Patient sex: M
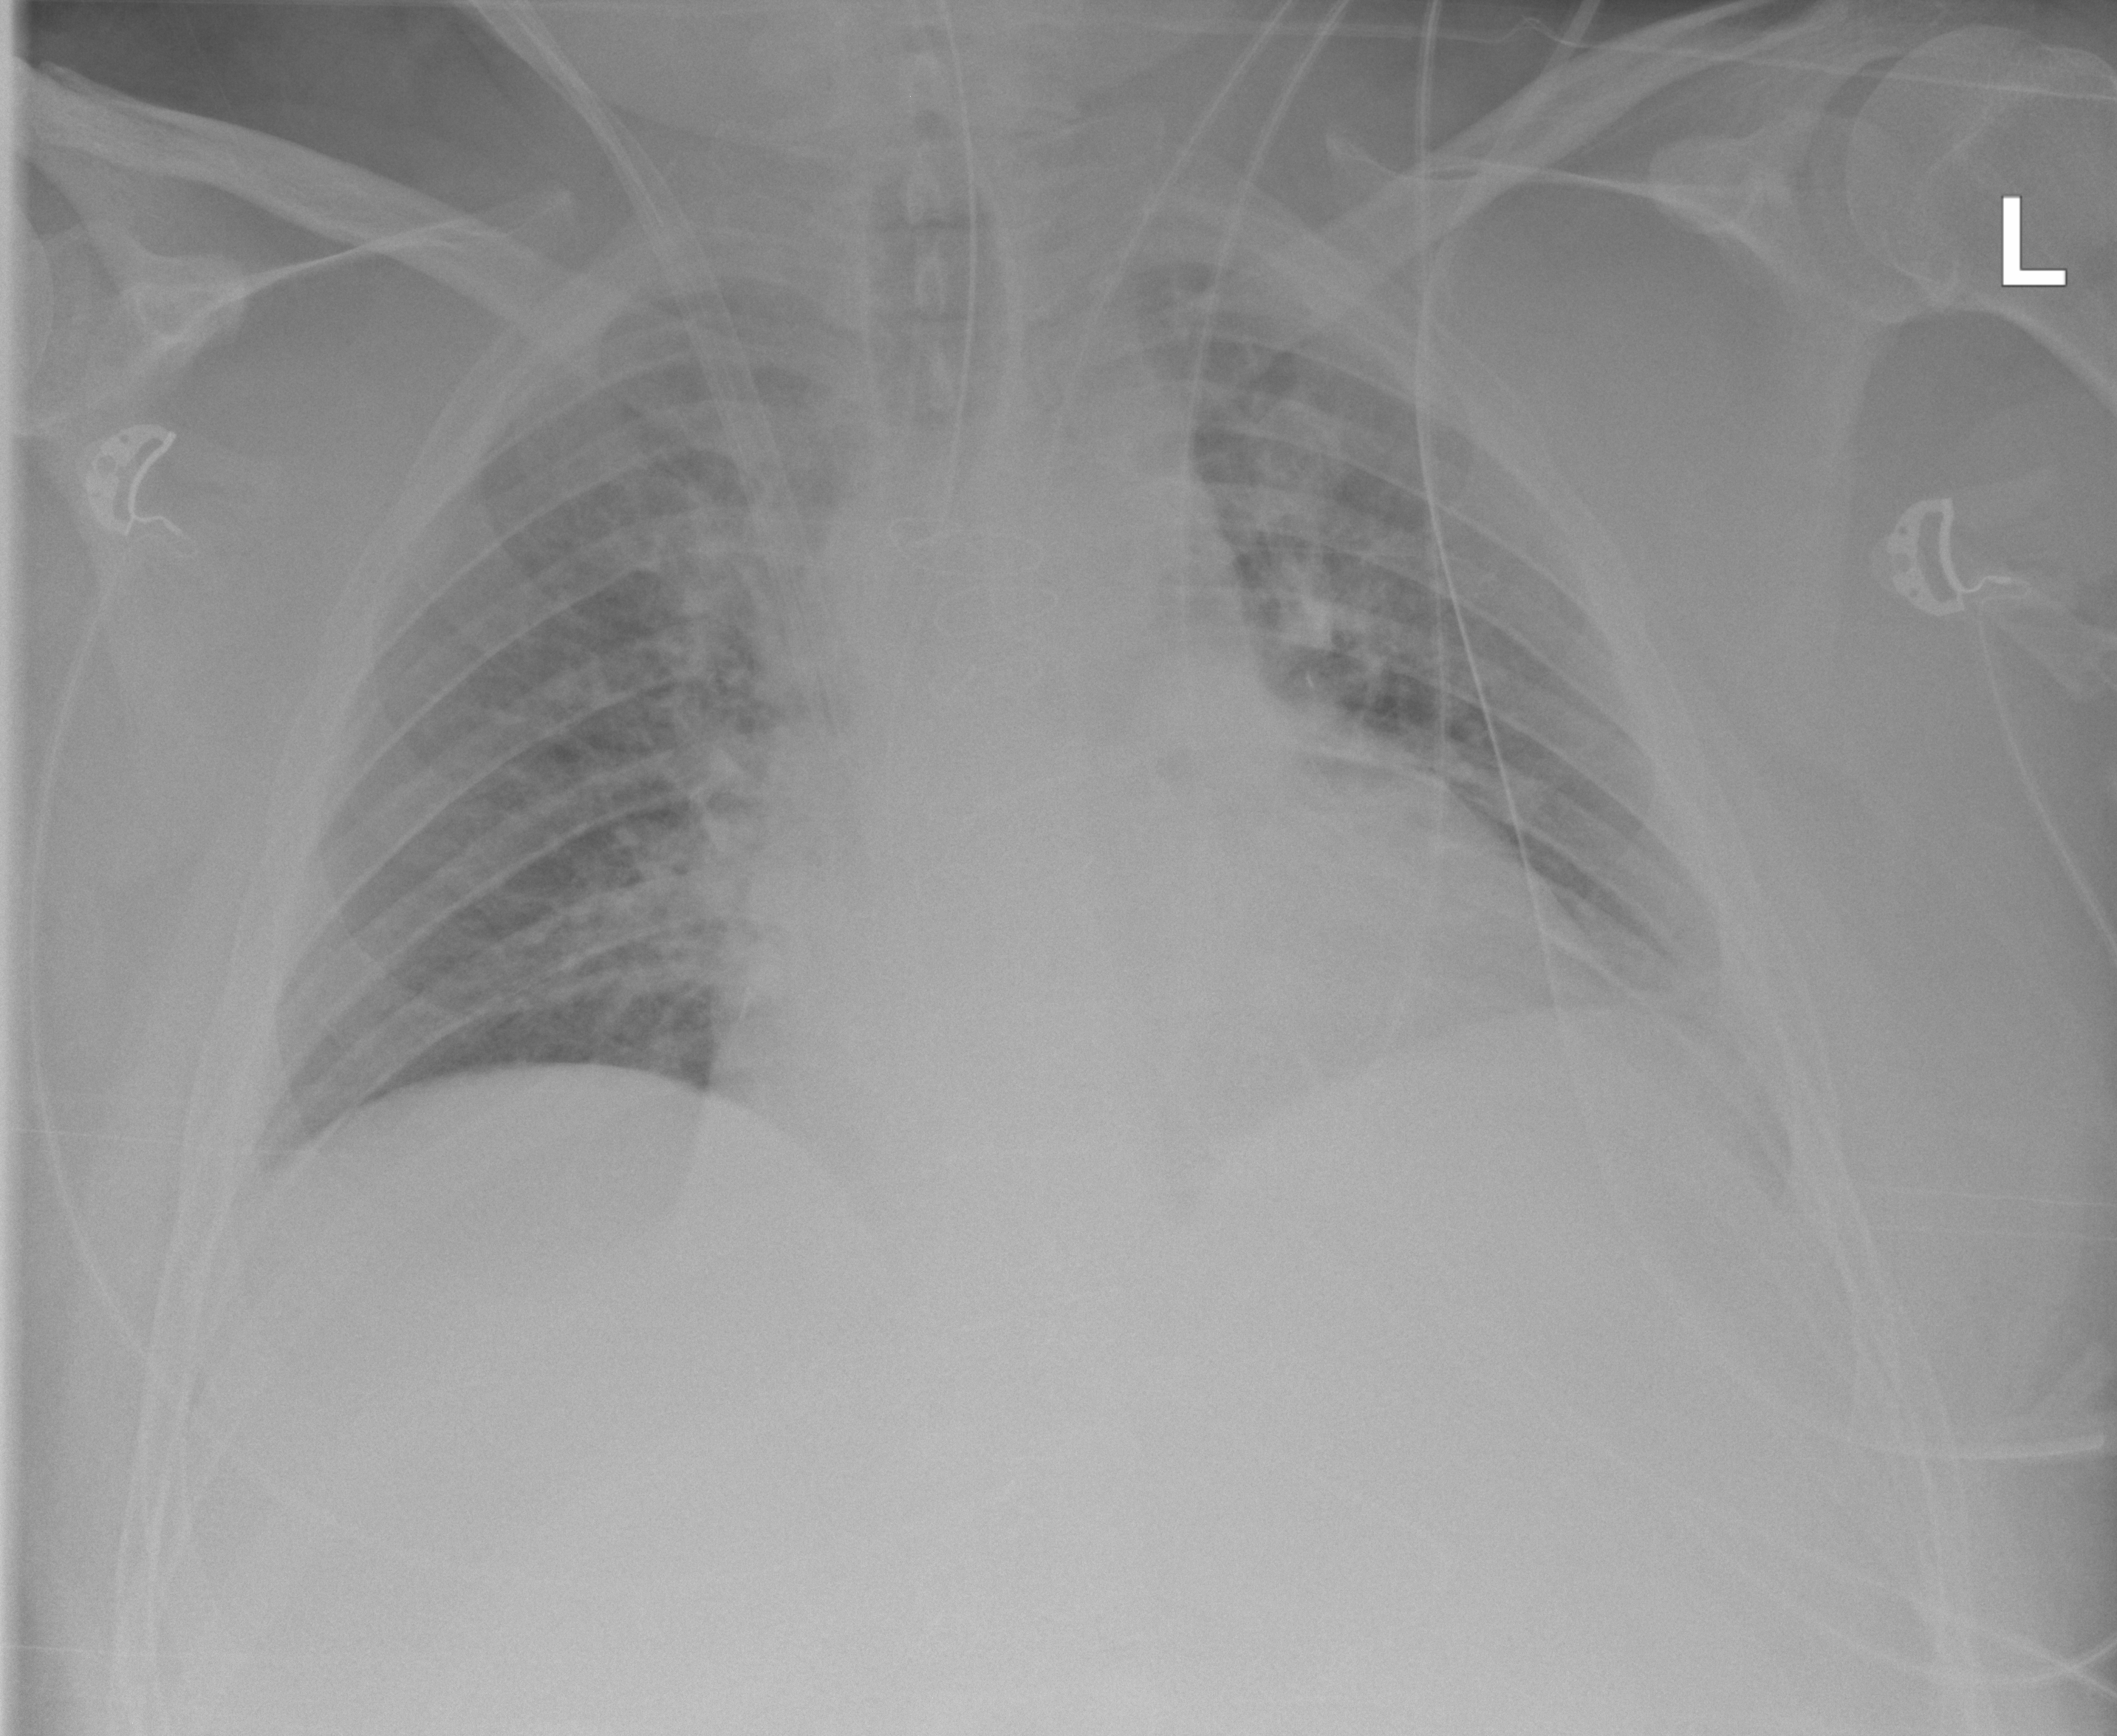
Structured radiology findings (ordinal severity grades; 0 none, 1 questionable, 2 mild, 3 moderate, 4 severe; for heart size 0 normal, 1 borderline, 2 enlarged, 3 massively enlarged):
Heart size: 1
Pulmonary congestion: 2
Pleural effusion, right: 0
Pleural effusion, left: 2
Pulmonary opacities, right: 2
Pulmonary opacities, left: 2
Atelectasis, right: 0
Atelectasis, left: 2